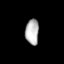
Tissue: lung
Cell type: Endothelial cells
Senescence score: 0.7064
Nuclear area (px): 332
Mean DAPI intensity: 183.901